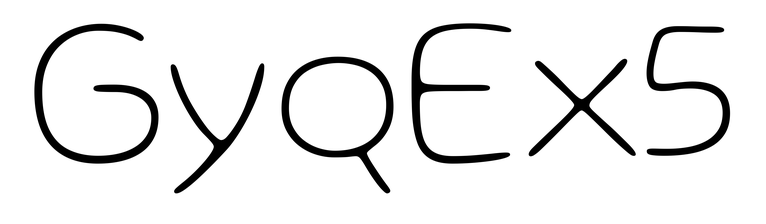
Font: Gluten_Thin